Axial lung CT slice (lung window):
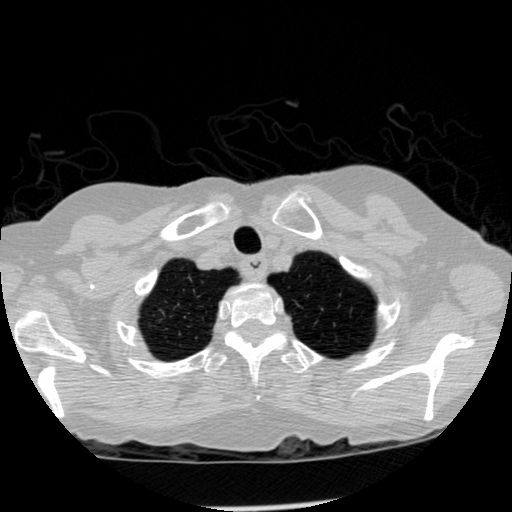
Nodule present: no